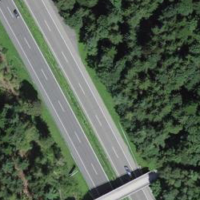
EUNIS habitat code: 57
Species observed at this site:
Mercurialis perennis